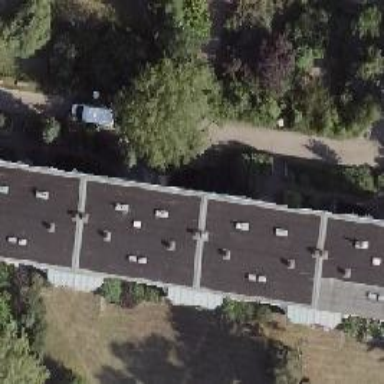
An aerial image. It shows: Apartment building with flat roof.